Question: So selecting grid row value is easy:
'''
handler: function(widget, event){
rec = grid.getSelectionModel().getSelection()[0];
console.log(rec.get('amount') + rec.get("price"));
}
'''
This way, when user interacts with grid it simply retrieves data from its scope,
my question is how to retrieve specific data from specific rows? Lets say user clicks on third row from the top, how to select data from third, second and firs row, or fourth and firs(random)? I belive data coming from store is not in array, so calling array position isnt a option, or? Is there something like 'getPosition()' but position of row(s)?

Any ideas?
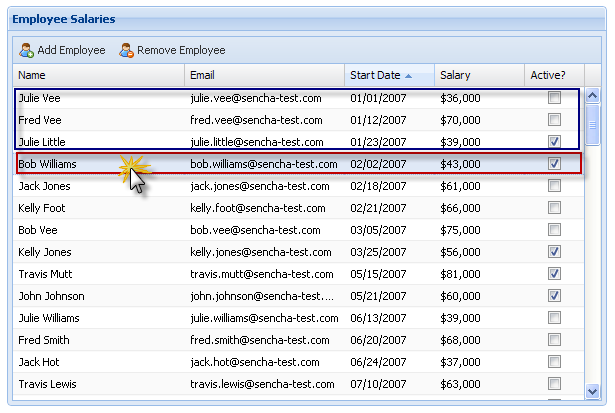
Answer: You should set the "select" event from the Ext.selection.Model (which is probably cell or row). In that event you receive as parameters:
'''
Ext.selection.RowModel: select( Ext.selection.RowModel this, Ext.data.Model record, Number index, Object eOpts ).
'''
So from there you have the record as well as the index, if you want to get another record (for example the previous one) you should get it from the store like so:
'''
record.store.getAt(index - 1)
'''